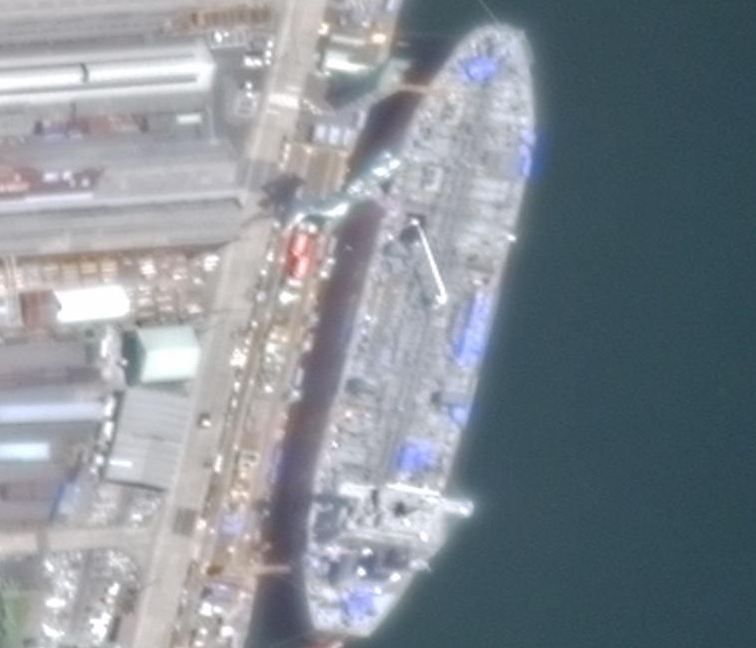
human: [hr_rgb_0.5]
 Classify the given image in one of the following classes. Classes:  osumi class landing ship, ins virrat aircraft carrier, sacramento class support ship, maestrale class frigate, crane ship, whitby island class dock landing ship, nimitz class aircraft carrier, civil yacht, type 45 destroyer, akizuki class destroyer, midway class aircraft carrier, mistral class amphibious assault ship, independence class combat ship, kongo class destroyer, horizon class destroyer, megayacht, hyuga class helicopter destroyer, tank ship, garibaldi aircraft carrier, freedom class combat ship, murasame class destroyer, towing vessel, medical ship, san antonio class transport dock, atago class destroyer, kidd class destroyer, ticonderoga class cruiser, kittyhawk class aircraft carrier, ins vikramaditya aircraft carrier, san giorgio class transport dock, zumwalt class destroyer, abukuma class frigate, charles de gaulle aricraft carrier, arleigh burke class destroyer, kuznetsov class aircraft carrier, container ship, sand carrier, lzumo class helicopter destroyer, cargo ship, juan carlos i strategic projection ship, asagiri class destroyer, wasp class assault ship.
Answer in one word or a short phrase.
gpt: Tank ship